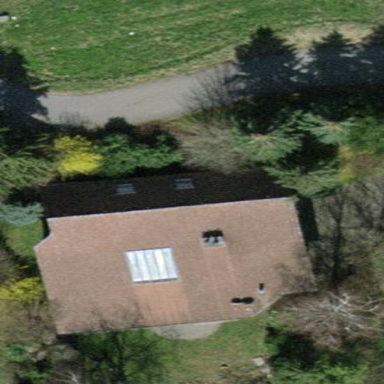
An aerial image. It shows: Simple and straightforward house.